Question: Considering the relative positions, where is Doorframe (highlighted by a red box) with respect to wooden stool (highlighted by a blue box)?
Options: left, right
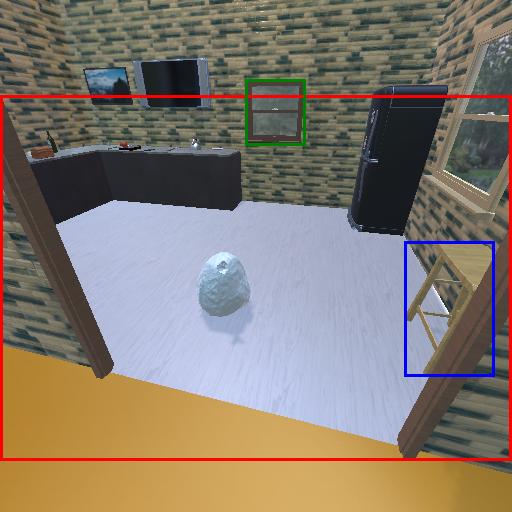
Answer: left